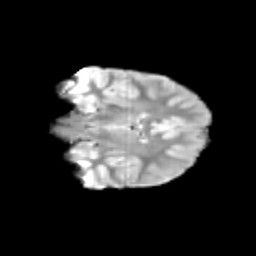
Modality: T2w
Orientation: coronal
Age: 10
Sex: male
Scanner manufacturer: siemens
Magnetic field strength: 3 T
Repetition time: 3.8 s
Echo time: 0.07 s